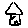
Label: house